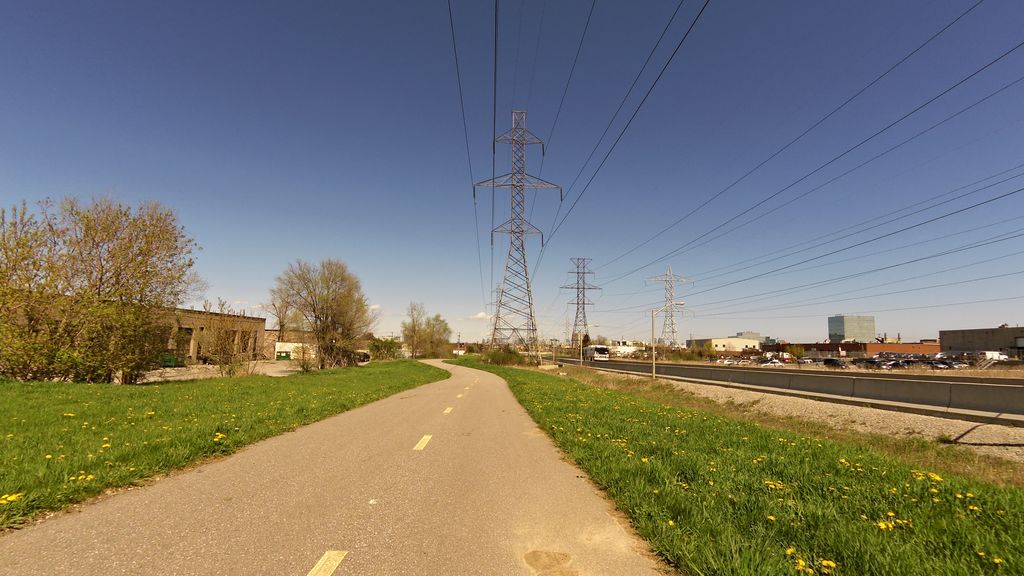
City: toronto